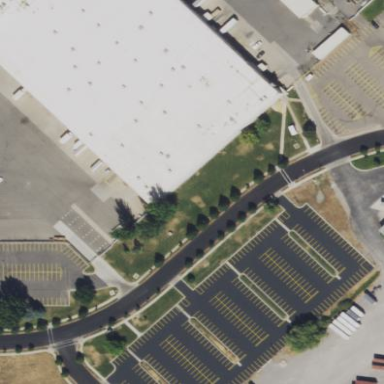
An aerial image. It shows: Parking area.